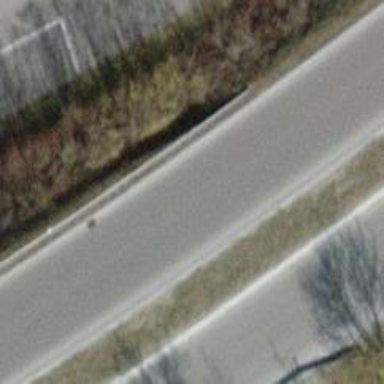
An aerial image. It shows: Secondary road with asphalt surface and embankment.